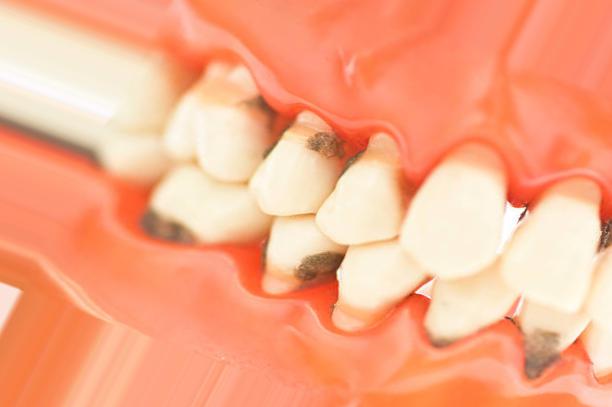
Condition: Caries